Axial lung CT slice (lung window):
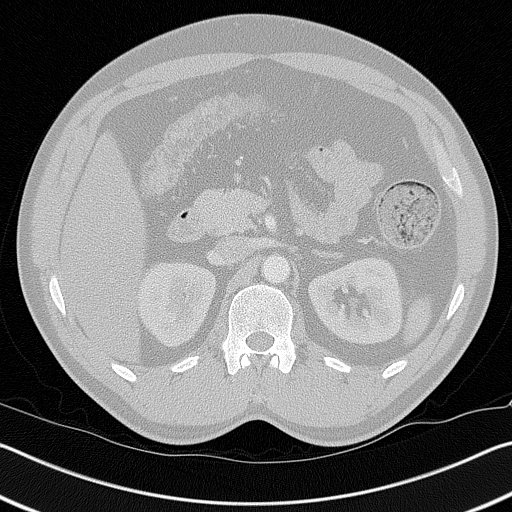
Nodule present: no